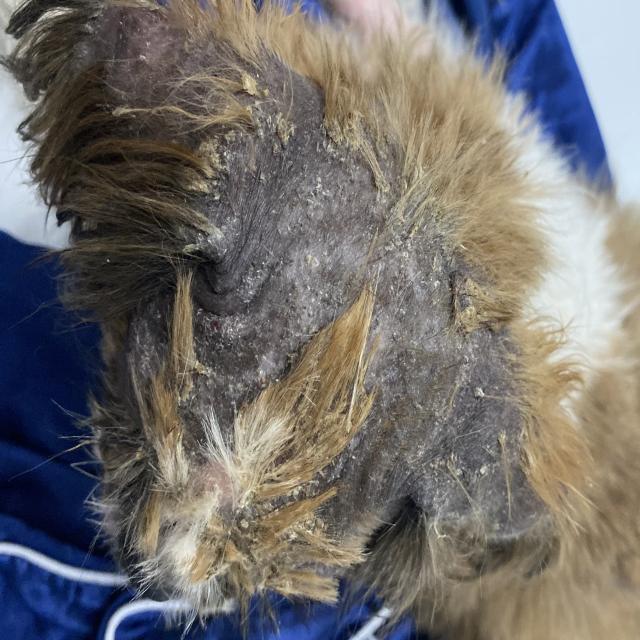
Canine demodicosis (Demodex mange) — caused by Demodex canis mites. Presents with alopecia, follicular papules, pustules, and comedones. Often localized on face and forelimbs.